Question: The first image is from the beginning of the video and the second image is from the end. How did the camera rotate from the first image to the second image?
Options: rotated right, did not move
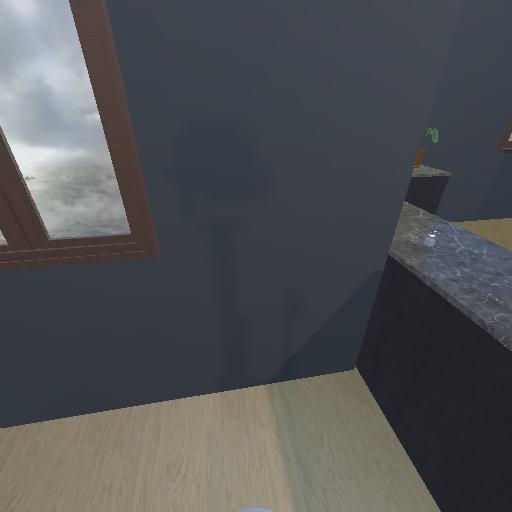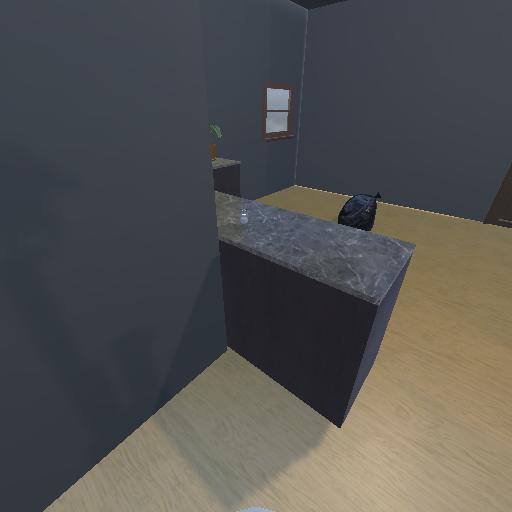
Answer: rotated right